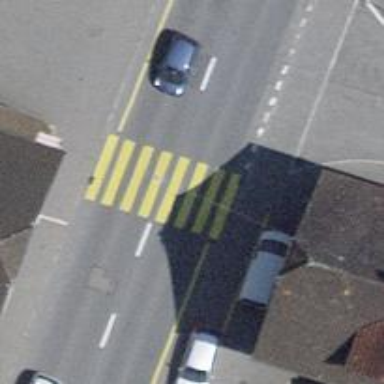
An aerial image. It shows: Uncontrolled road crossing.